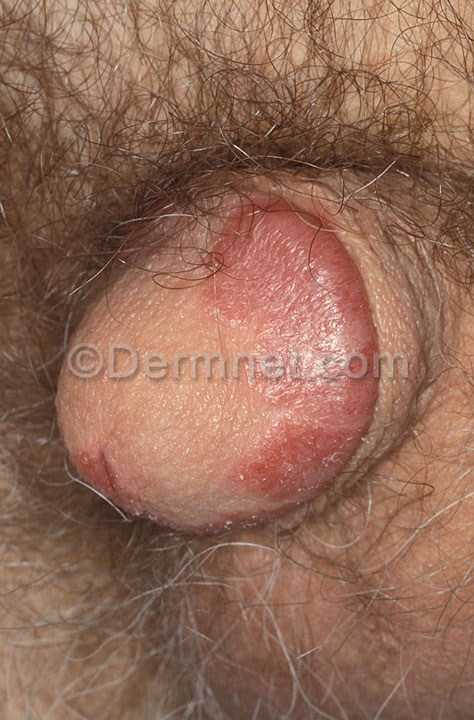
Disease: Psoriasis pictures Lichen Planus and related diseases